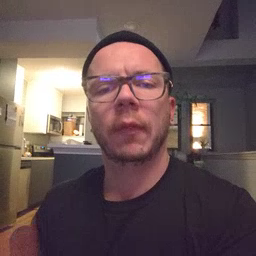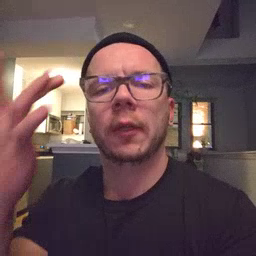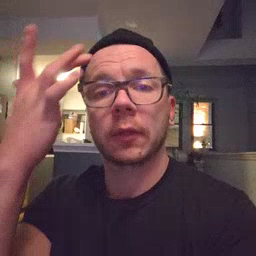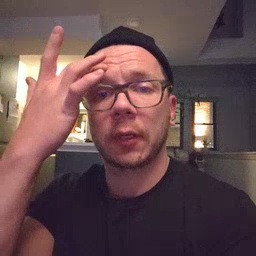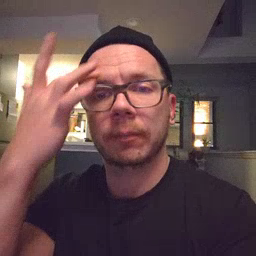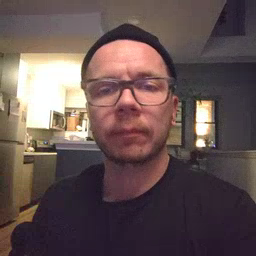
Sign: sick